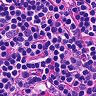
Metastatic tissue present: no